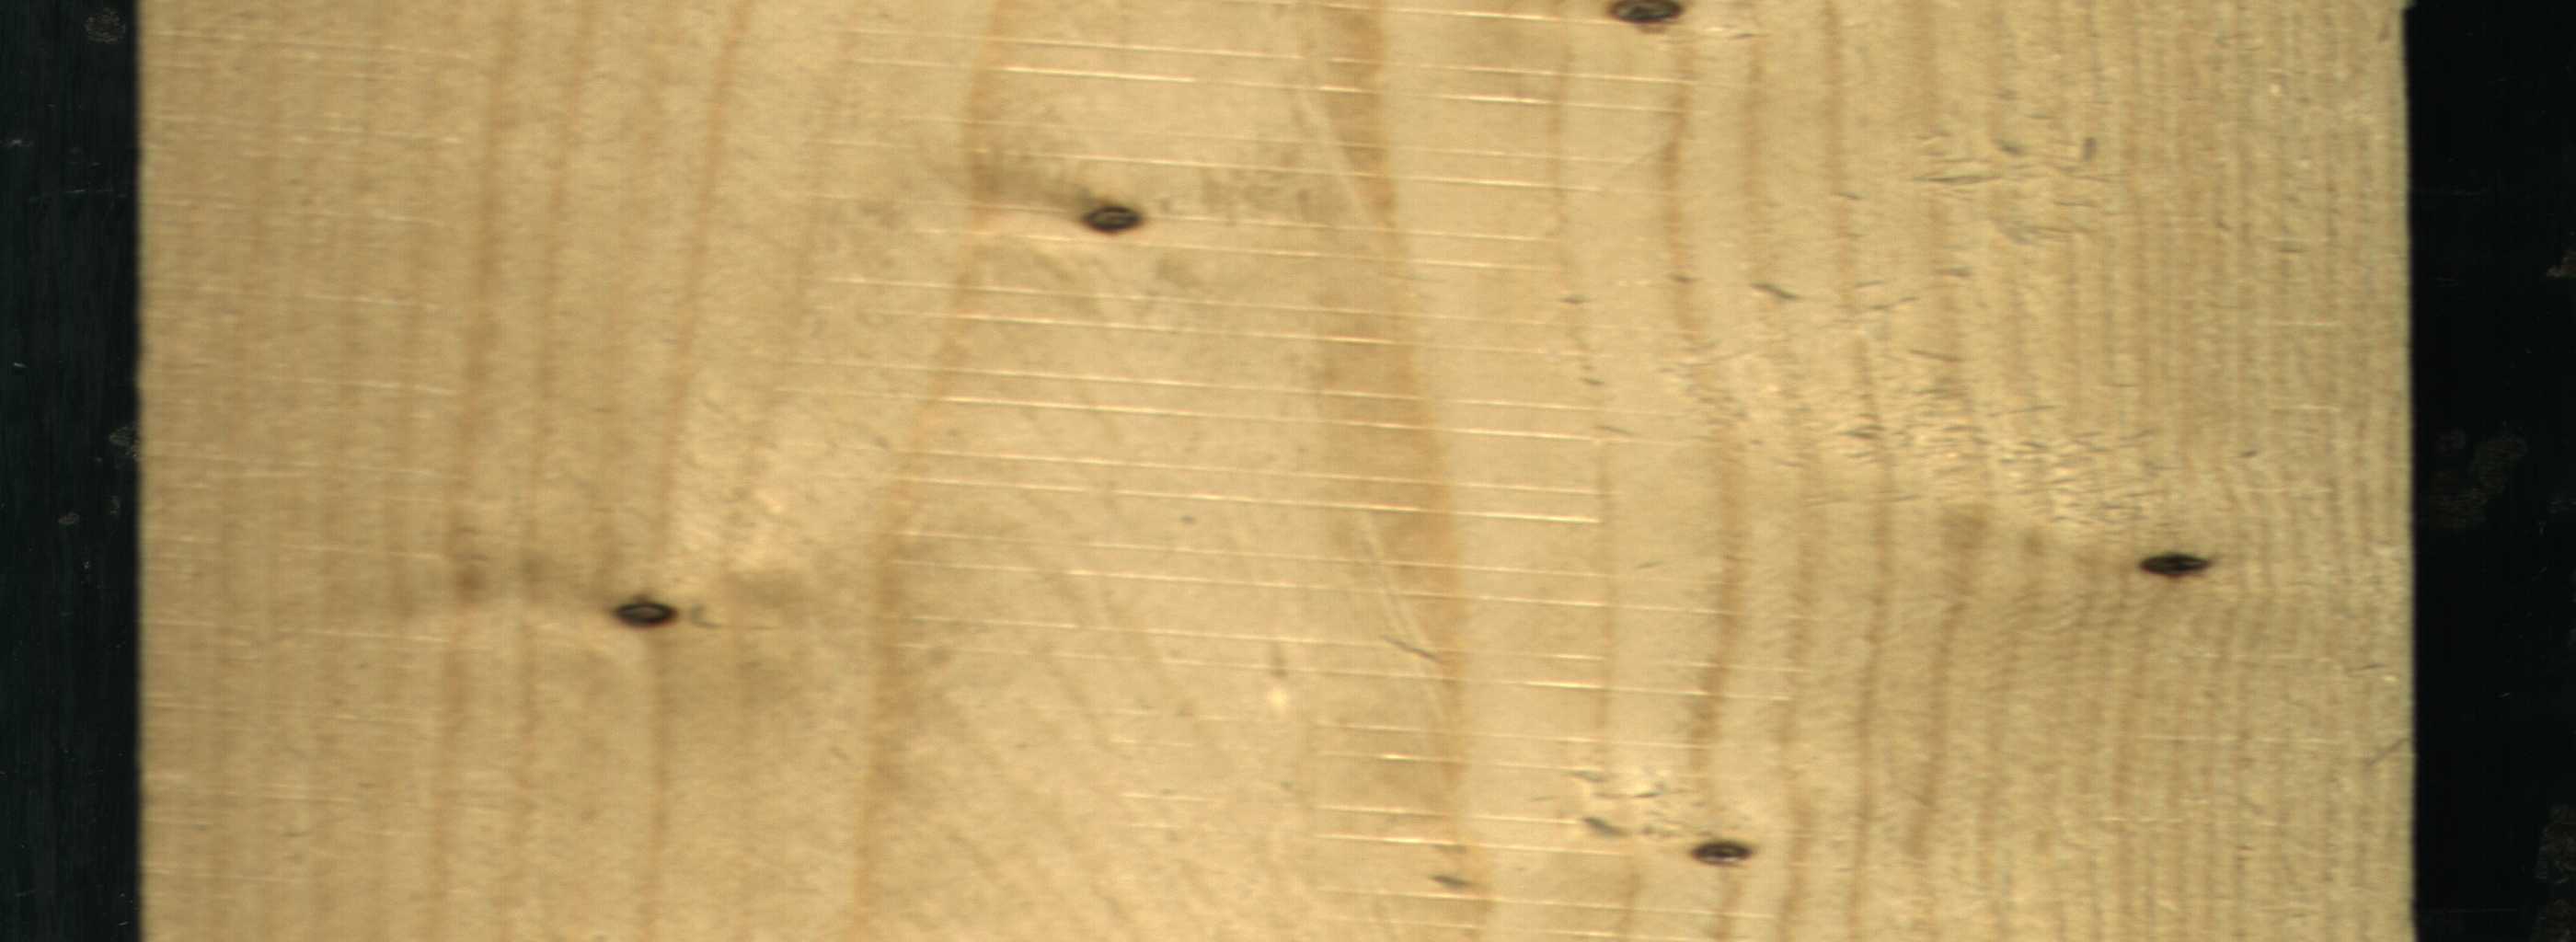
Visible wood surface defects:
Dead_Knot
Dead_Knot
Dead_Knot
Dead_Knot
Dead_Knot